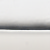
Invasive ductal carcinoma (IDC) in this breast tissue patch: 0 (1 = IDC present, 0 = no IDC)